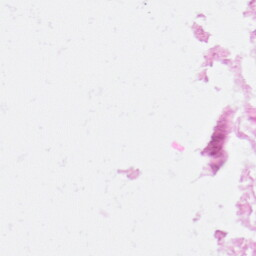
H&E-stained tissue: Heart